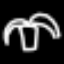
Label: palm tree